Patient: sex M, age 76
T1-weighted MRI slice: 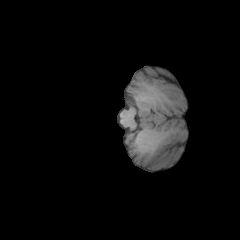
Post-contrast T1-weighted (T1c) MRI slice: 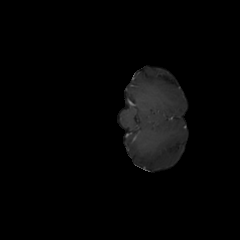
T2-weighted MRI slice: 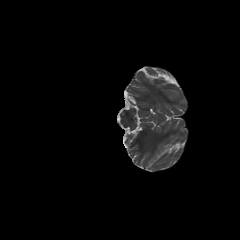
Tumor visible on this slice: no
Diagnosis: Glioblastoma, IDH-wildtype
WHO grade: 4